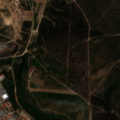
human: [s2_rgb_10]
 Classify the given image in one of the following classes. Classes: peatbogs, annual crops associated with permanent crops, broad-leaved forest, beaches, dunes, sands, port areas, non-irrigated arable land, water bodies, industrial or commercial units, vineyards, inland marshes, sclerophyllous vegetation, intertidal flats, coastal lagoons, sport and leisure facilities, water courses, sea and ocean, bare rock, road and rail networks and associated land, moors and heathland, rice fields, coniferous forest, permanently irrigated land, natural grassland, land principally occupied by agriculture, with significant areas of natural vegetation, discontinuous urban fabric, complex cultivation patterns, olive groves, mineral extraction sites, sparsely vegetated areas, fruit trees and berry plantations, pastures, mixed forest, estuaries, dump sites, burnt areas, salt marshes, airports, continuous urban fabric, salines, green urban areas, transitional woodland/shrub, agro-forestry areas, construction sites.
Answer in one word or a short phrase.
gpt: industrial or commercial units, olive groves, complex cultivation patterns, broad-leaved forest, transitional woodland/shrub